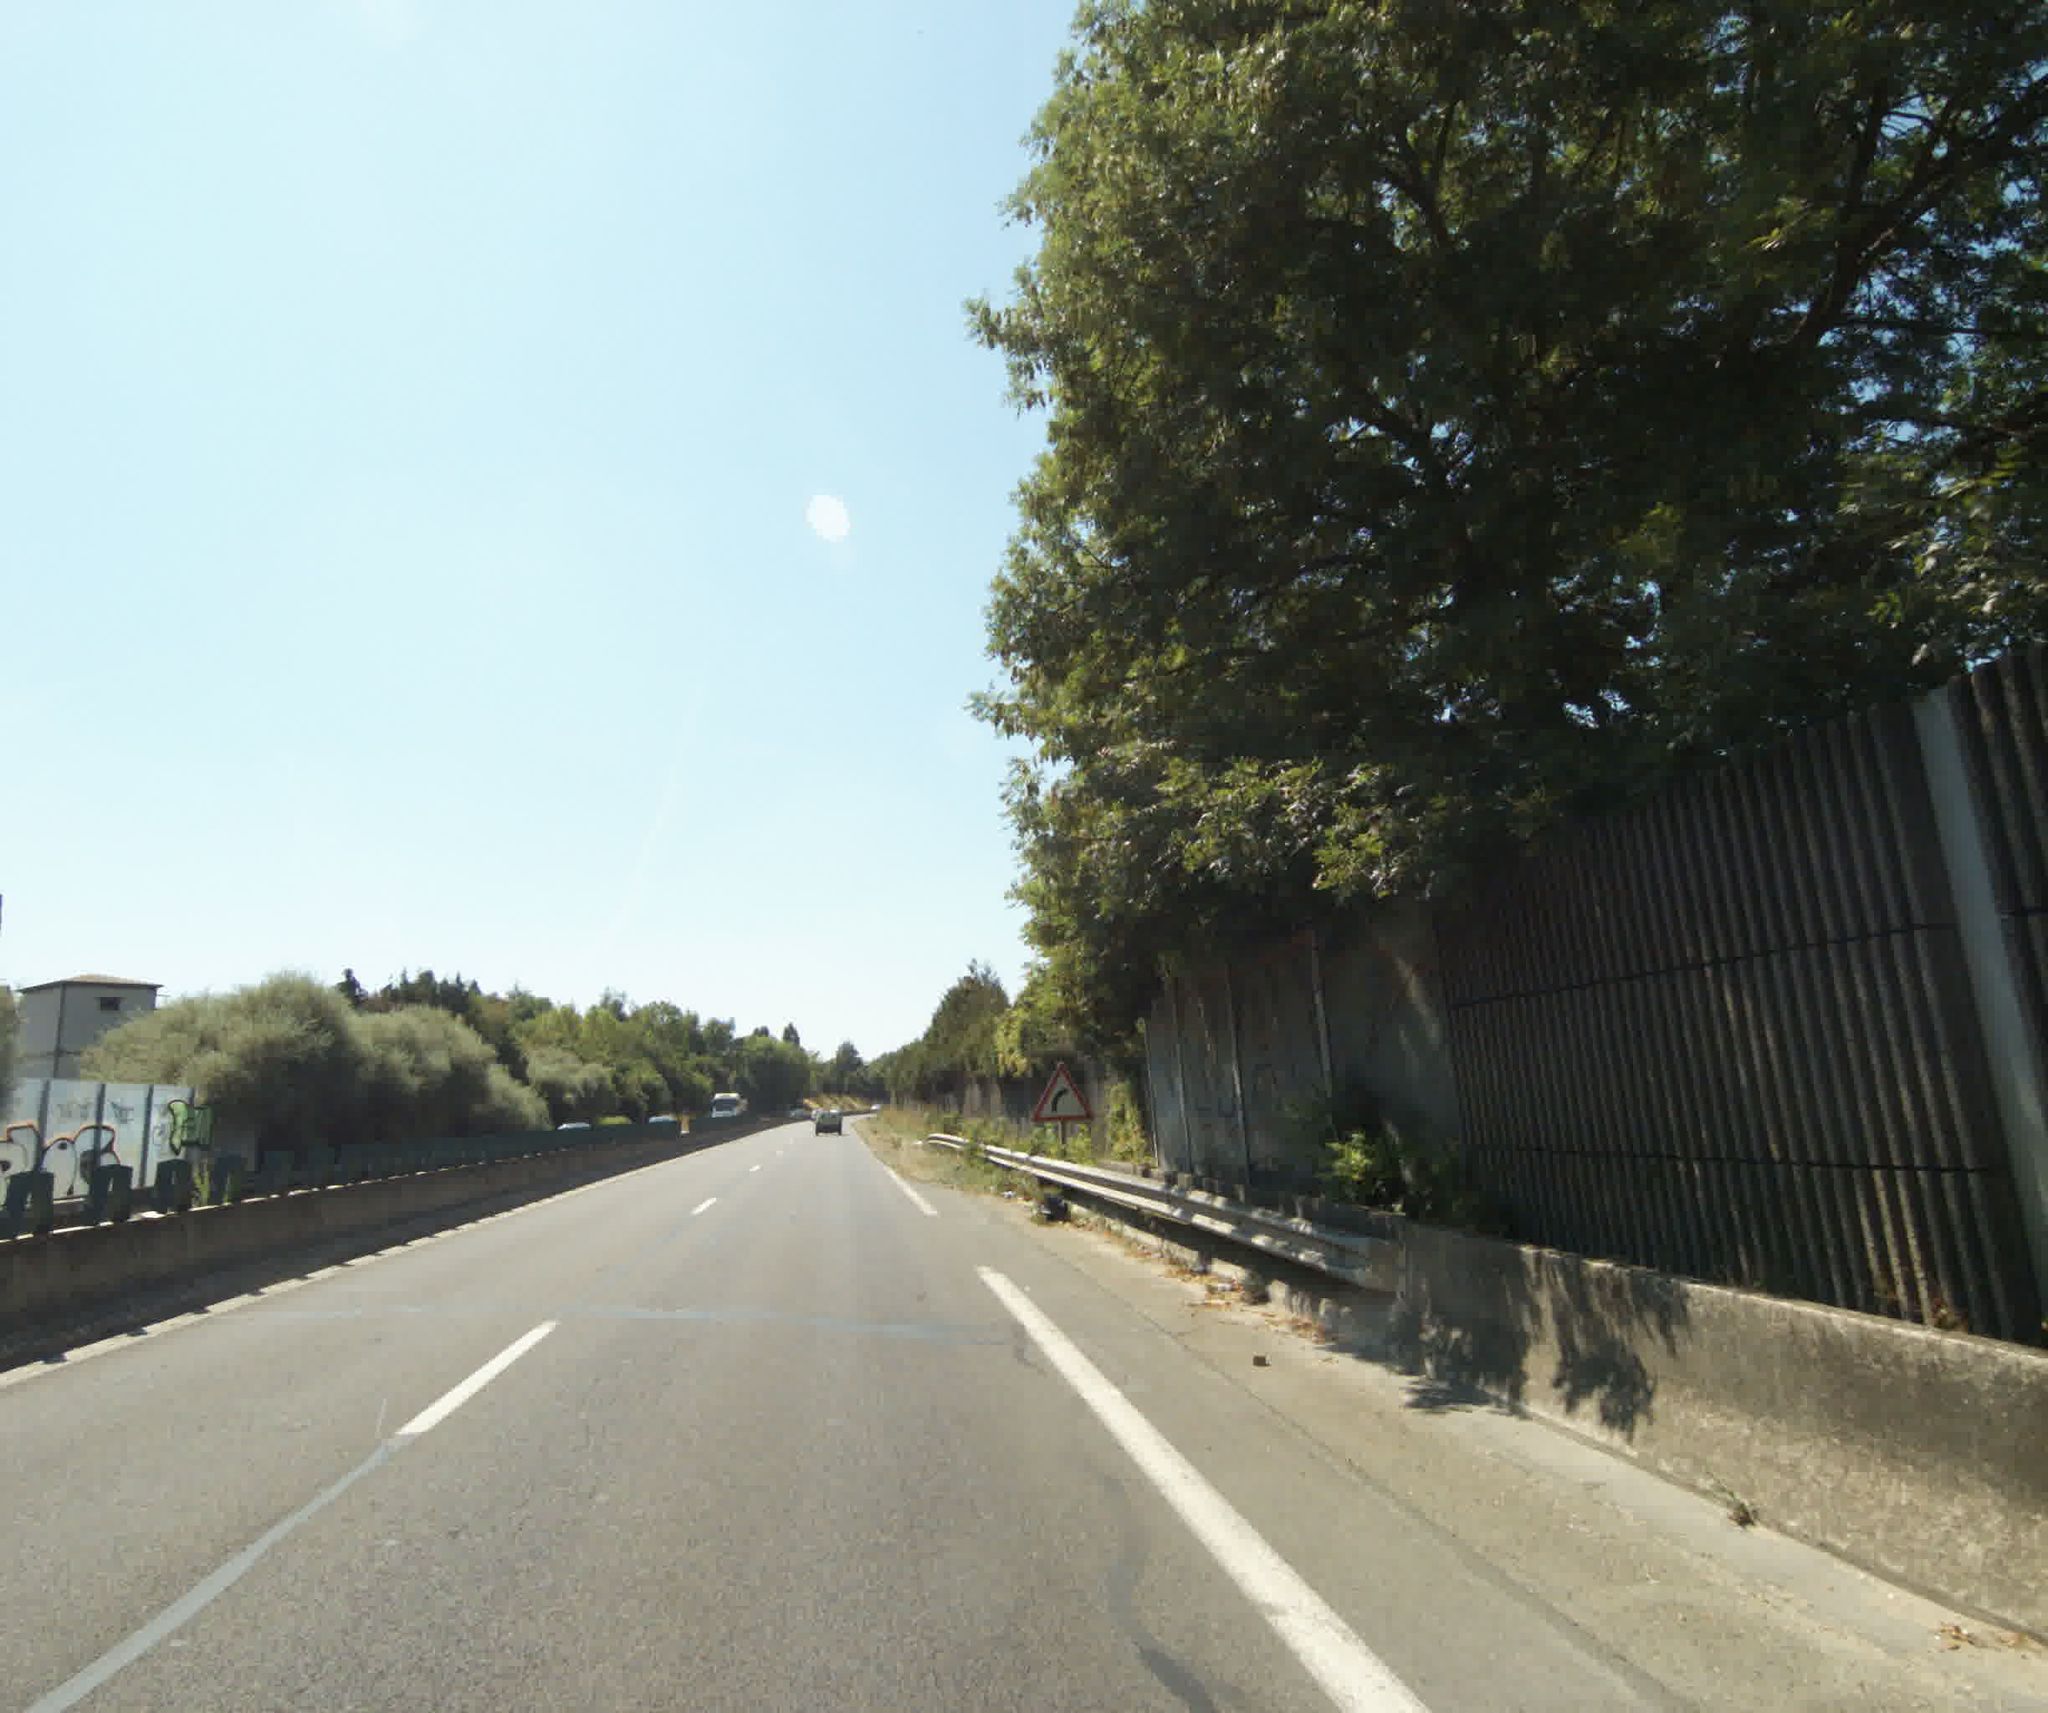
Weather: clear
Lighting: day
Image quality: good
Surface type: driving surface
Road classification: primary, trunk
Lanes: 2, 3, 1
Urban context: urban centre
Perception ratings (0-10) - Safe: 1.21, Lively: 3.56, Beautiful: 5.63, Boring: 4.17, Depressing: 6.15, Wealthy: 1.91